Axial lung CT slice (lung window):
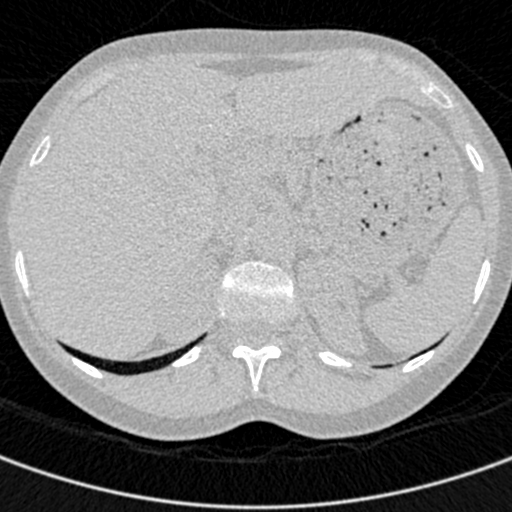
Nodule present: no